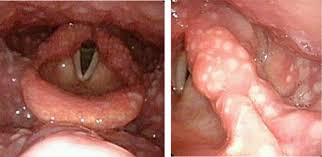
Condition: Mouth Ulcer